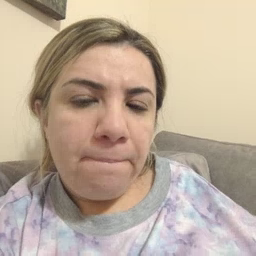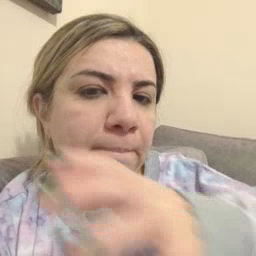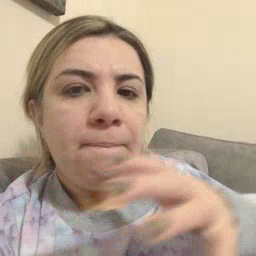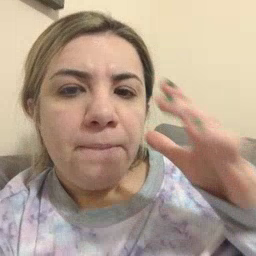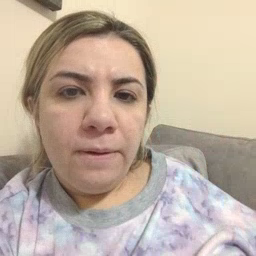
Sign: farm